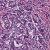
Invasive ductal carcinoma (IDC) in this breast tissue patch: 1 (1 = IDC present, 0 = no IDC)